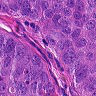
Metastatic tissue present: yes